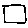
Label: square